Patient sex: M
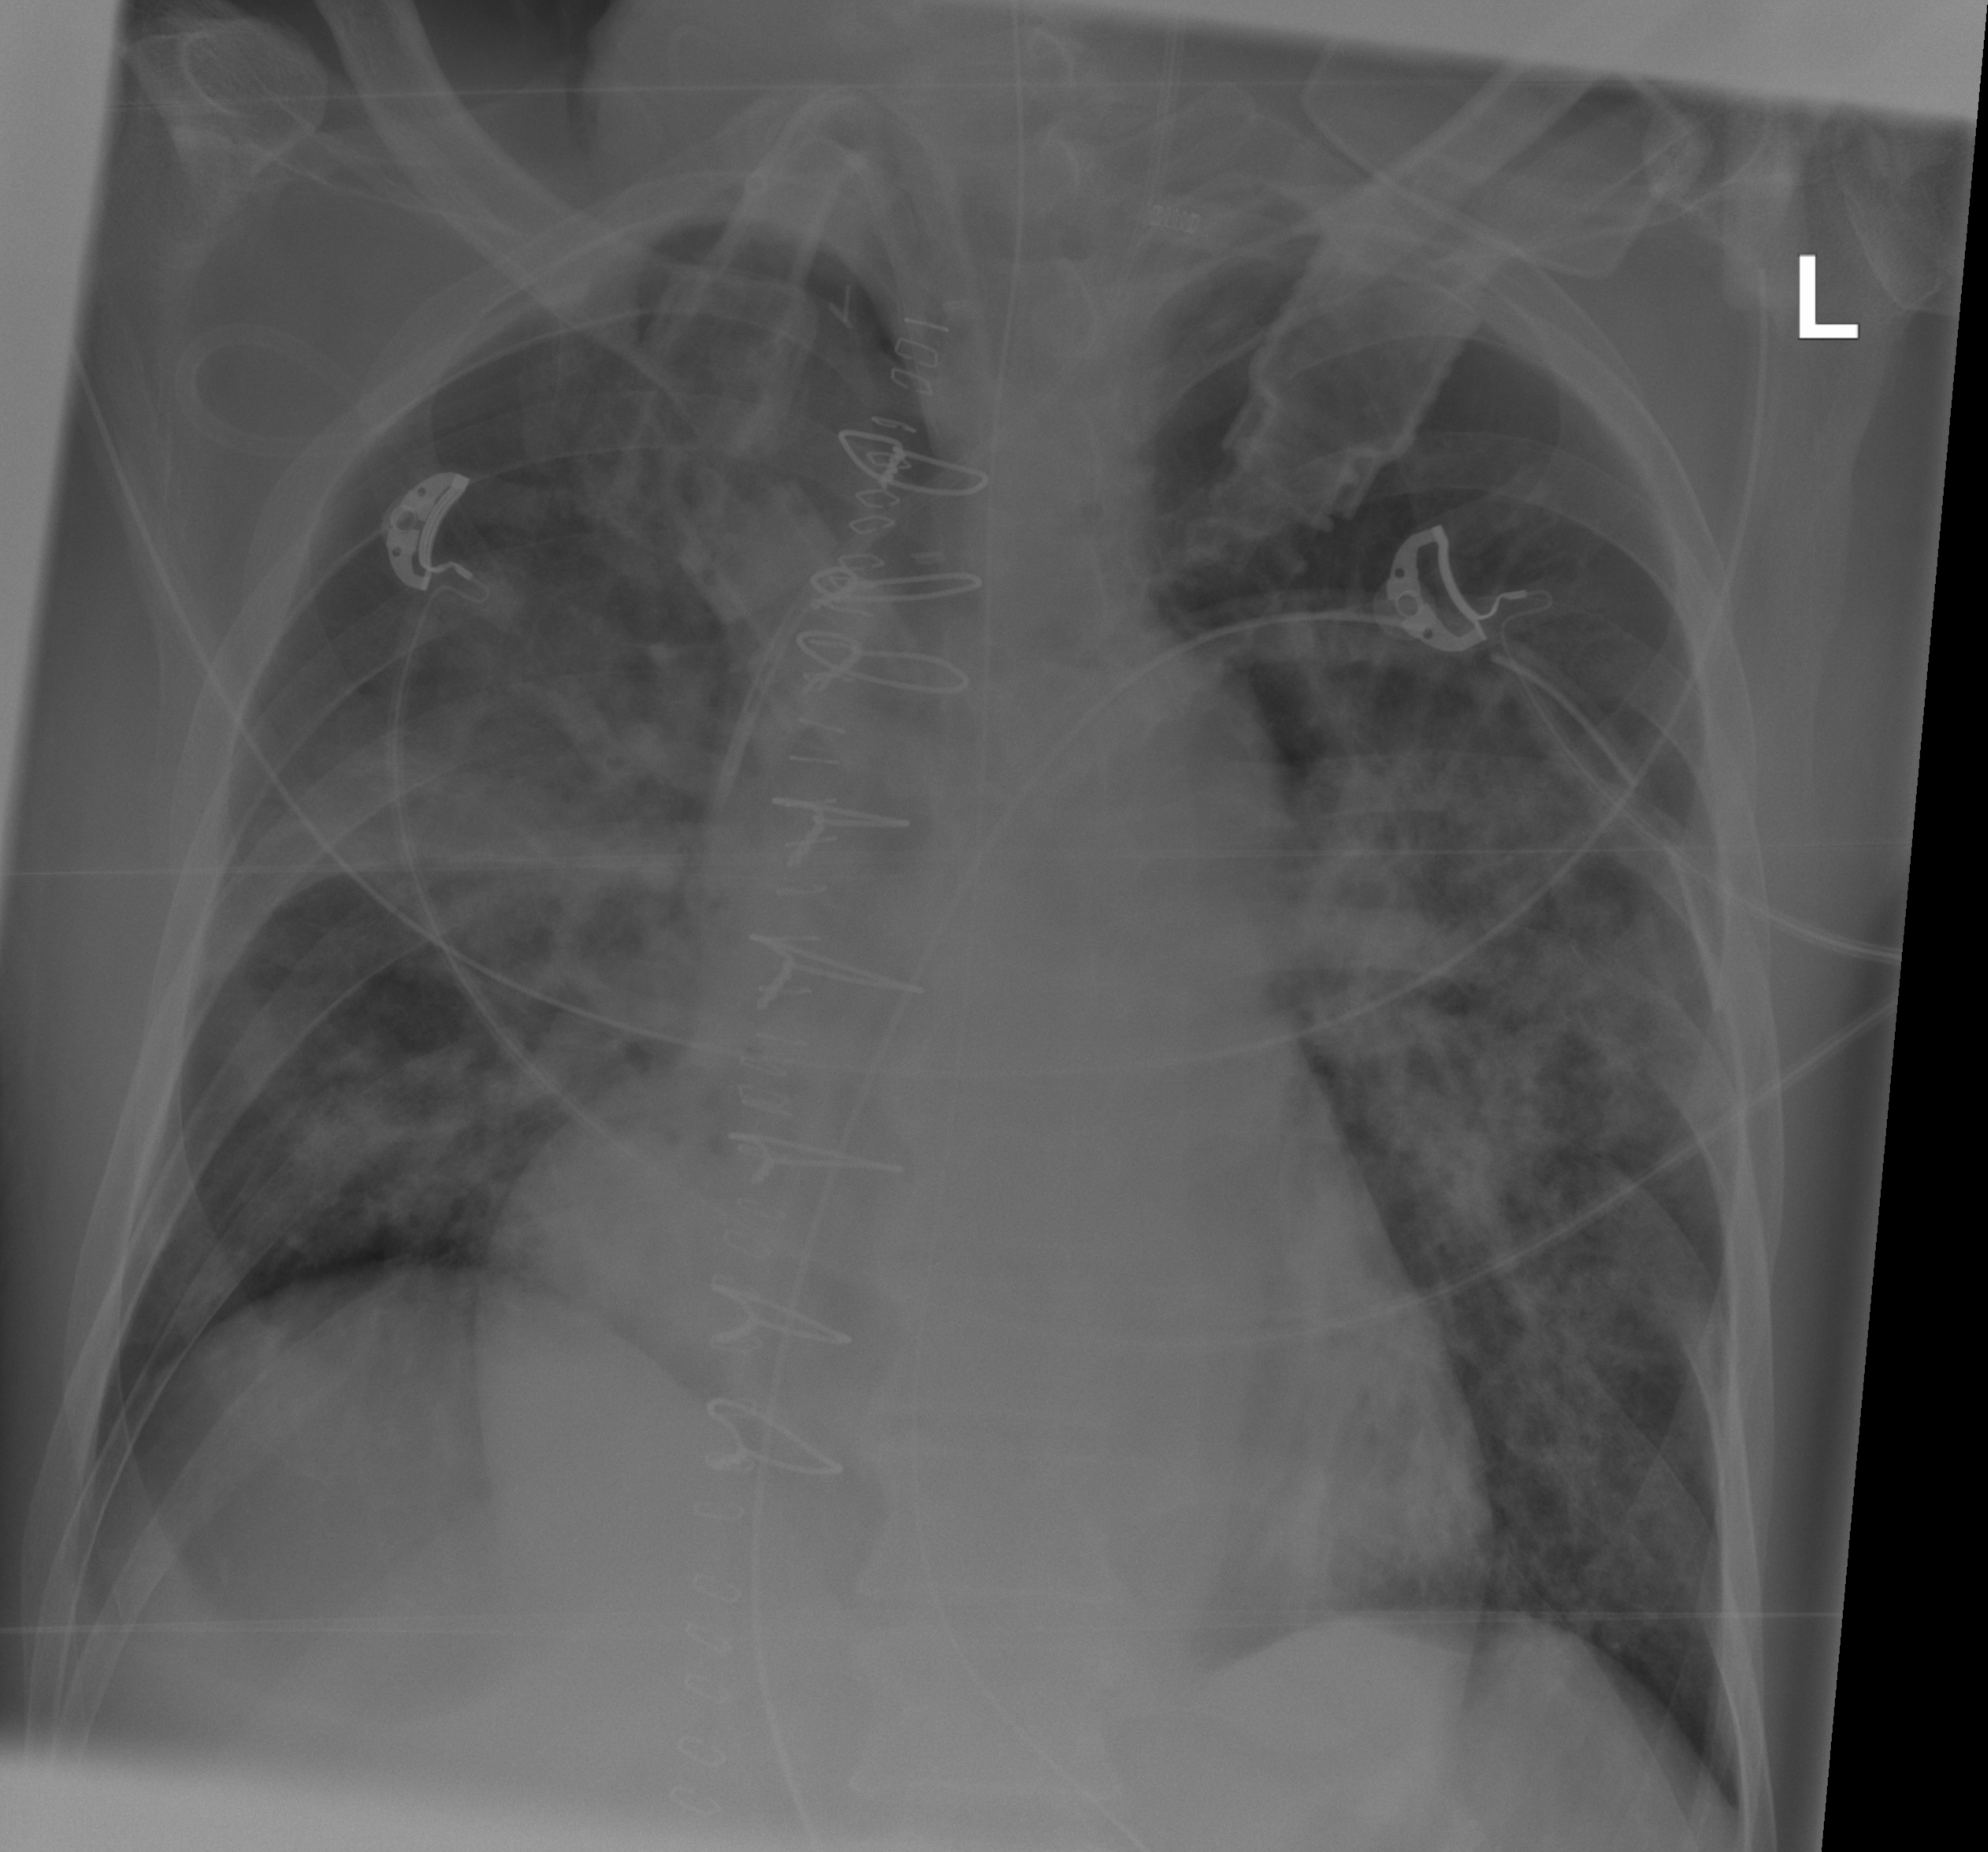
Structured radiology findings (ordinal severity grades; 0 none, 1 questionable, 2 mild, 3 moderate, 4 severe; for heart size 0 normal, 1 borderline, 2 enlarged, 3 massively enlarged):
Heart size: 2
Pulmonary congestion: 2
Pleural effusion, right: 0
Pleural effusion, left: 0
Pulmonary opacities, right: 3
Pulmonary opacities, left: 2
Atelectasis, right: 2
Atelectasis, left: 2